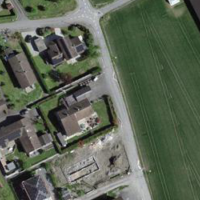
EUNIS habitat code: 55
Species observed at this site:
Acer pseudoplatanus